Question: Why does the selector inside useSelector run twice?
<URL>
'''
const selector = (state) => {
console.log("invoke Selector");
return state;
};
function App() {
console.log("render App");
const count = useSelector(selector);
const dispatch = useDispatch();
return (
<div className="App">
<button onClick={() => dispatch({ type: "INCREMENT" })}>Increment</button>
<button onClick={() => dispatch({ type: "DECREMENT" })}>Decrement</button>
<p>{count}</p>
</div>
);
}
'''

Here is a working snippet showing the selector callback is run twice every time Child mounts:
'''
const { Provider, useDispatch, useSelector } = ReactRedux;
const { createStore, applyMiddleware, compose } = Redux;
function count(state, action) {
console.log('reducing action:',action.type)
switch (action.type) {
case "INCREMENT":
return {...state,count:state.count+1};
case "DECREMENT":
return {...state,count:state.count-1};
default:
return state;
}
}
const store = createStore(count,{count:0});
const selector = (state) => {
console.log("invoke Selector",state);
return state.count;
};
function Child() {
console.log("render Child");
const count = useSelector(selector);
const dispatch = useDispatch();
return (
<div className="App">
<button onClick={() => dispatch({ type: "INCREMENT" })}>Increment</button>
<button onClick={() => dispatch({ type: "DECREMENT" })}>Decrement</button>
<p>{count}</p>
</div>
);
}
const App = () => {
const [show,setShow] = React.useState(true);
return (<div>
<button onClick={()=>setShow(s=>!s)}>toggle child</button>
{show?<Child />:'none'}
</div>)
}
const rootElement = document.getElementById("root");
ReactDOM.render(
<Provider store={store}>
<App />
</Provider>,
rootElement
);
'''
'''
<script src="https://cdnjs.cloudflare.com/ajax/libs/react/16.8.4/umd/react.production.min.js"></script>
<script src="https://cdnjs.cloudflare.com/ajax/libs/react-dom/16.8.4/umd/react-dom.production.min.js"></script>
<script src="https://cdnjs.cloudflare.com/ajax/libs/redux/4.0.5/redux.min.js"></script>
<script src="https://cdnjs.cloudflare.com/ajax/libs/react-redux/7.2.0/react-redux.min.js"></script>
<div id="root"></div>
'''
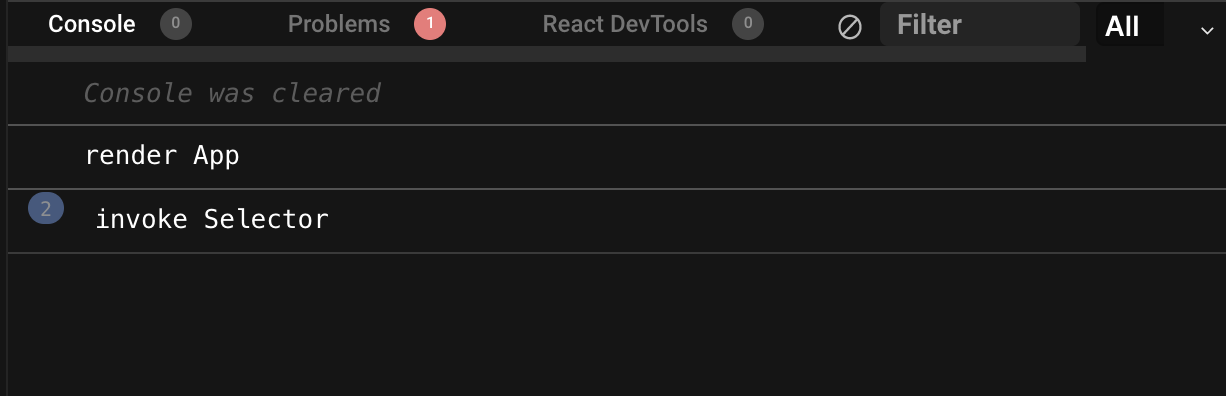
Answer: Because it runs both in the render phase, and after an action is dispatched. So, the first log happens when '<App>' is rendered, and the second log happens when you click the button and dispatch an action that updates the store state.
'useSelector' also re-runs the selector a second time after the component has mounted, to check if there are any other changes due to actions being dispatched while the component tree was being constructed.